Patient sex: M
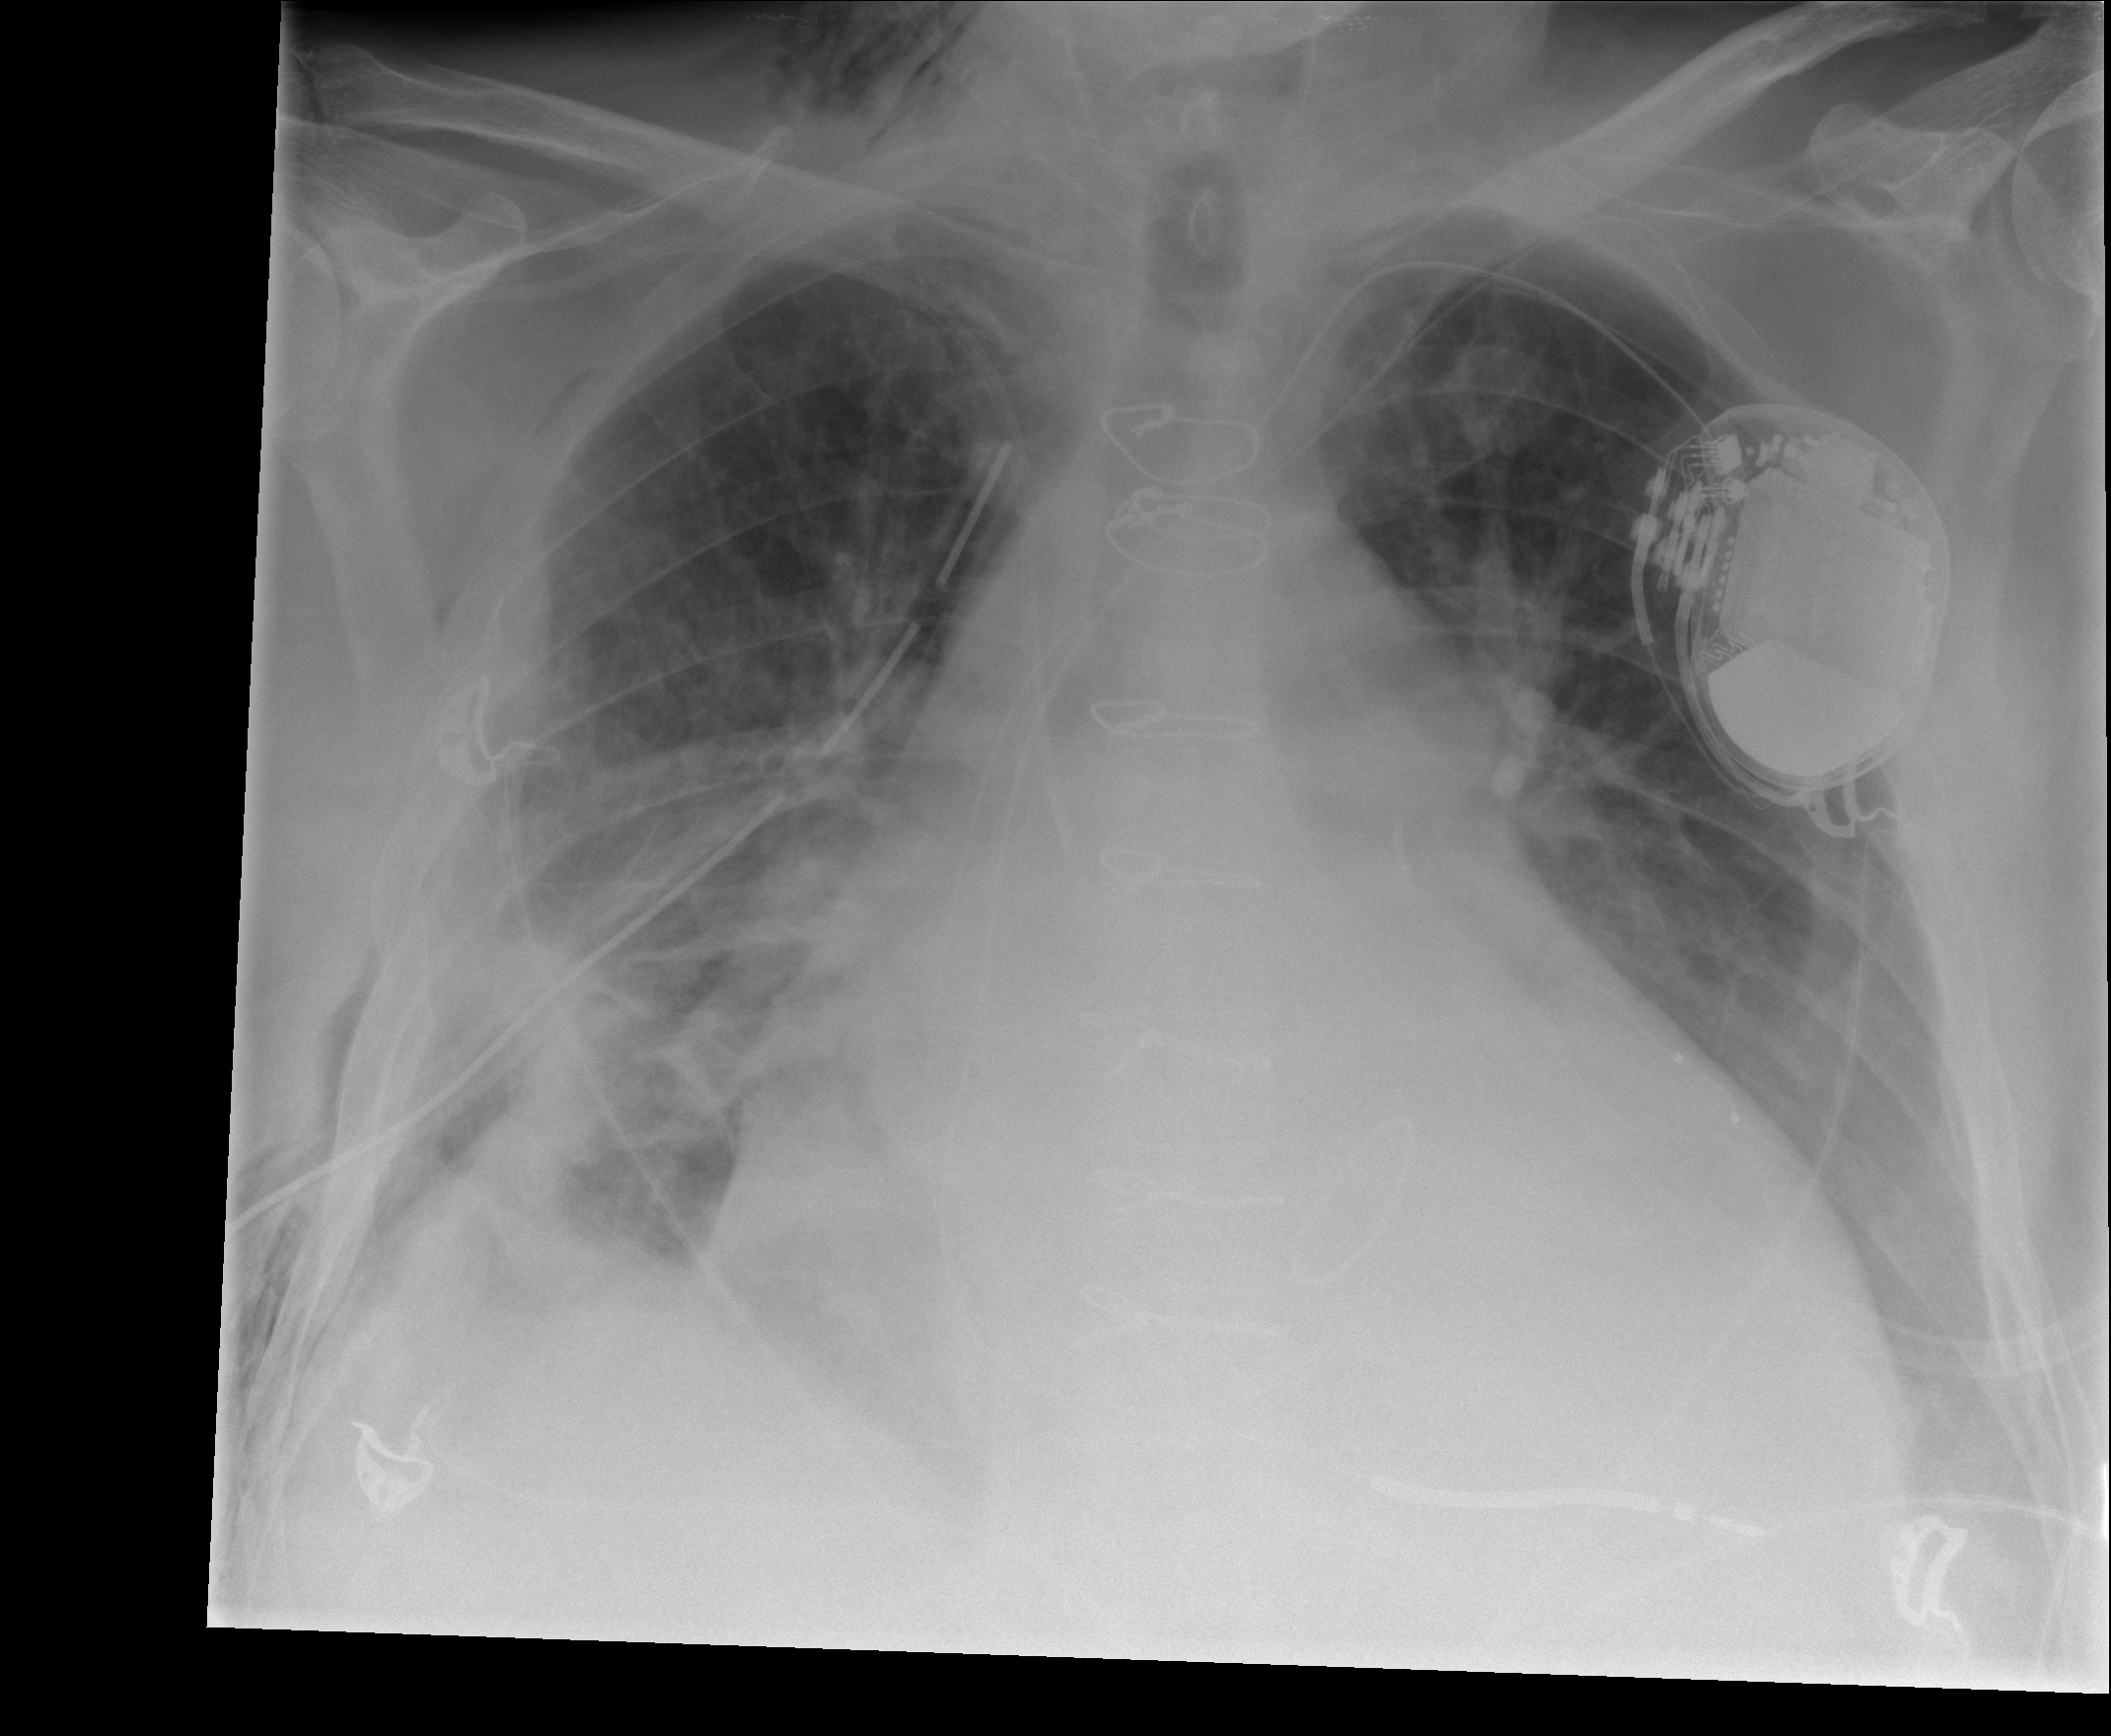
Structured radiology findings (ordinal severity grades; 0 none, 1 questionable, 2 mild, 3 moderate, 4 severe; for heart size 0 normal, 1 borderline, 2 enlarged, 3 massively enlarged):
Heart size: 2
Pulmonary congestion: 3
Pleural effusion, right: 2
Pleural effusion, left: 1
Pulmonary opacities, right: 2
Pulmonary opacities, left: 0
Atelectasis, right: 3
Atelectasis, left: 2